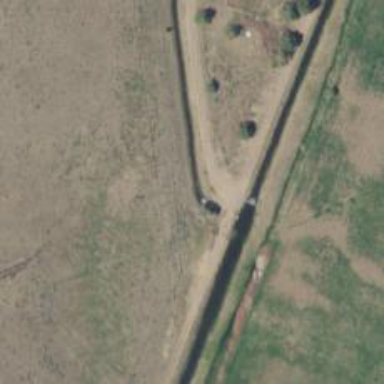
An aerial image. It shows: Culvert tunnel crossing over canal.